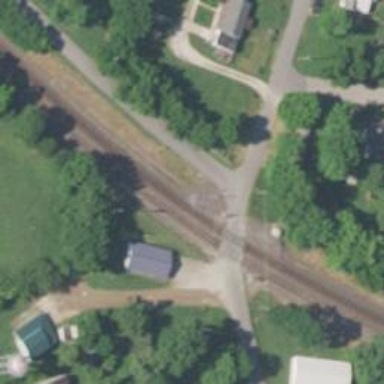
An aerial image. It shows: Level crossing along the railway.